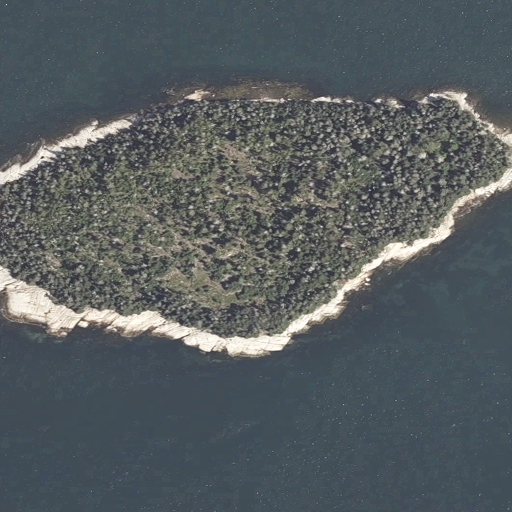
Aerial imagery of island in Maine named Andrew Island containing open water, evergreen forest, herbaceous wetlands, barren land, and shrub